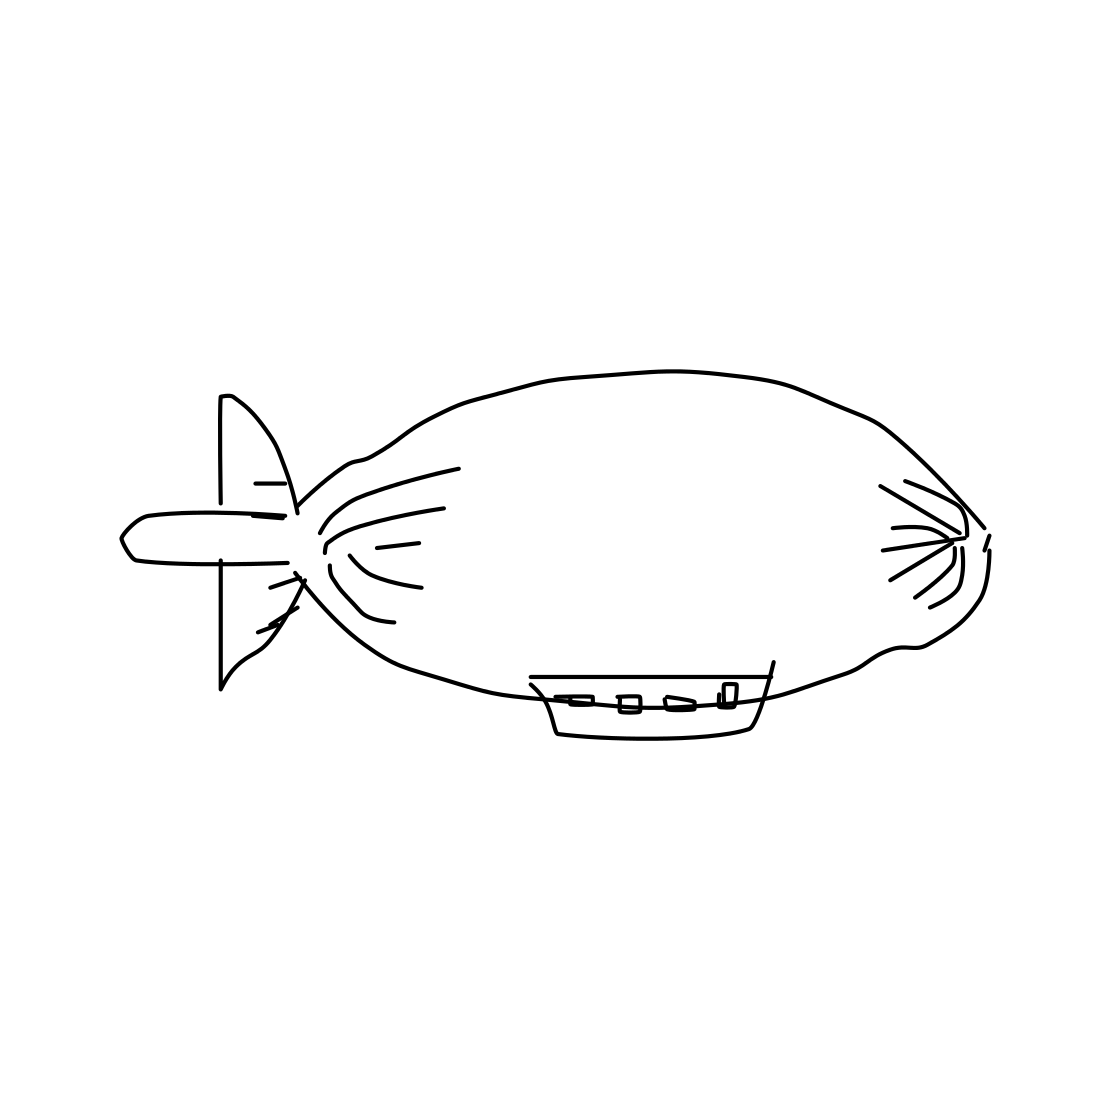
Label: blimp